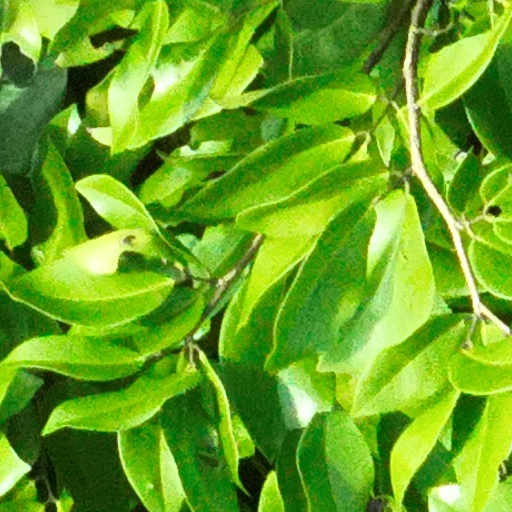
Species: Prioria copaifera
GBIF accepted scientific name: Prioria copaifera
Crown area (m\u00b2): 212.192